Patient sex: M
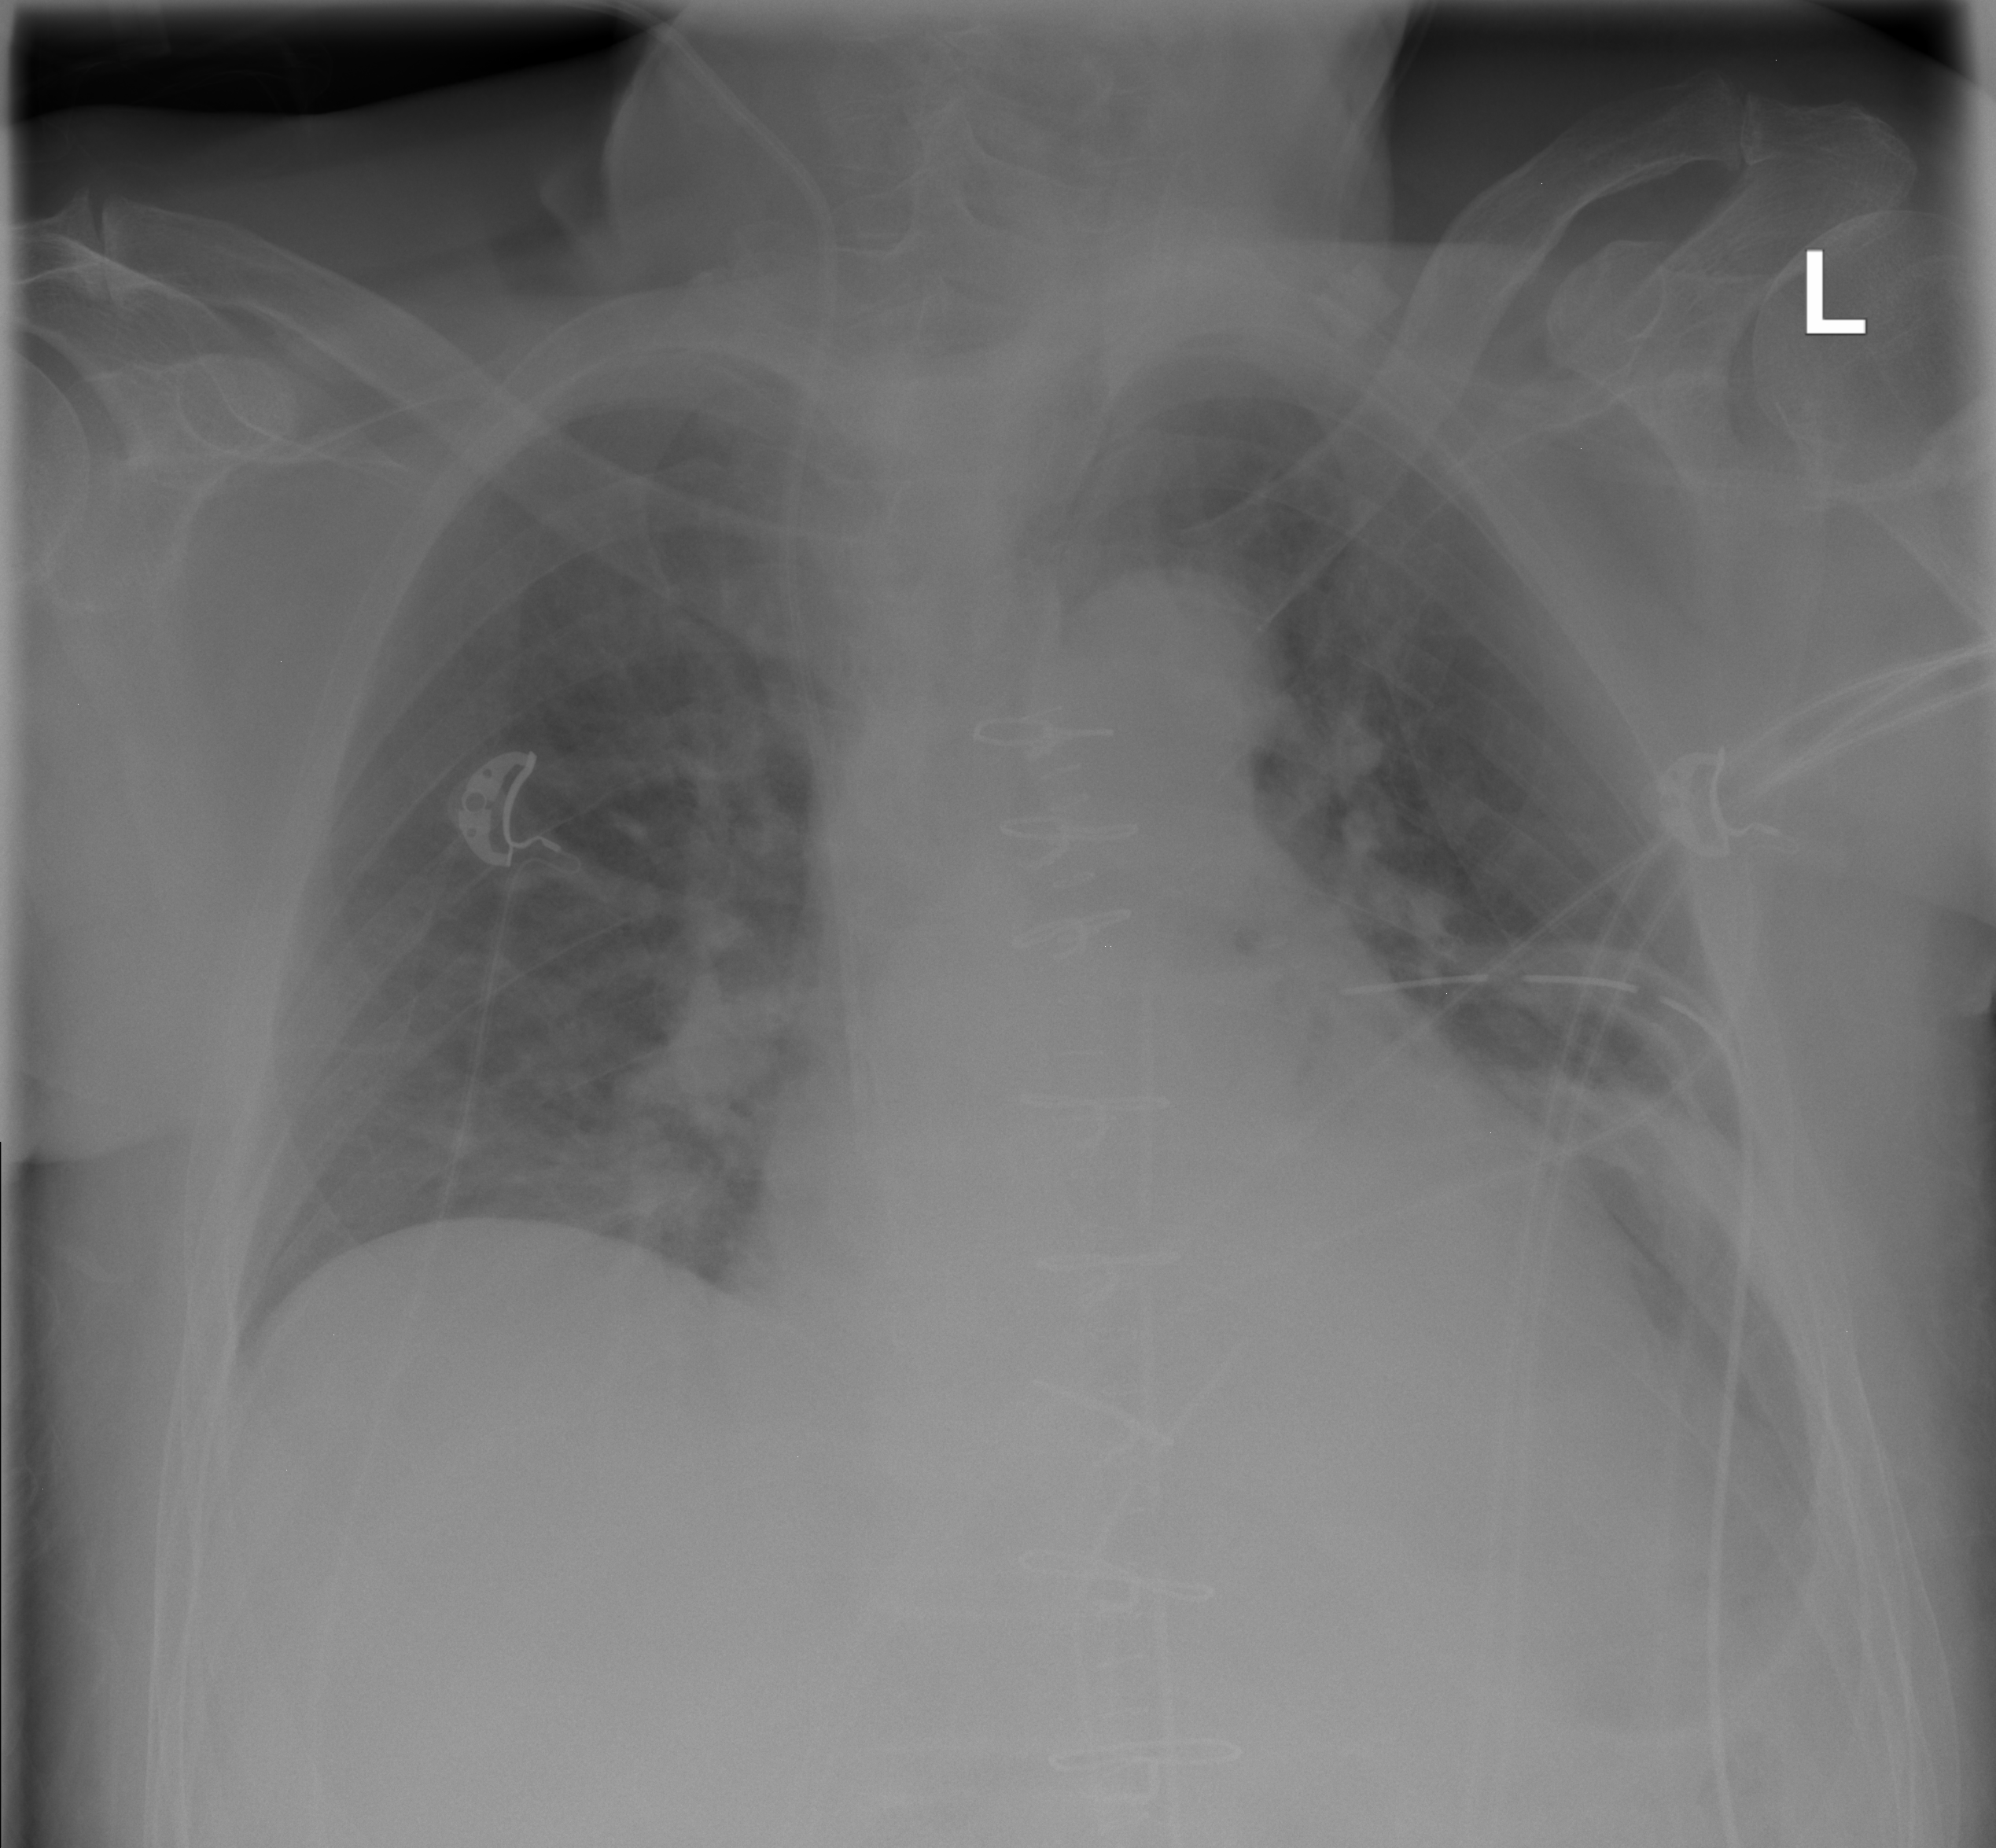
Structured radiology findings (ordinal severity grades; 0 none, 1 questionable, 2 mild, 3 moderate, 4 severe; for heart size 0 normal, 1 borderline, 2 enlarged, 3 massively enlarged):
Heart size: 0
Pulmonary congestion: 2
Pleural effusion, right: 0
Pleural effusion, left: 0
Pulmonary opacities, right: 0
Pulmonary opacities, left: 0
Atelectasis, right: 0
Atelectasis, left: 2